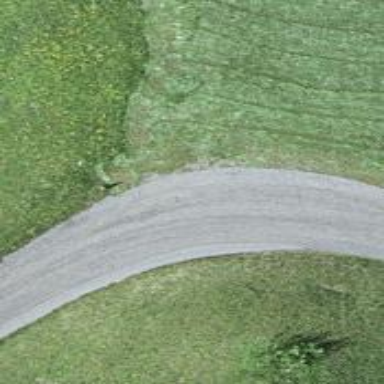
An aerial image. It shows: Passing place on the road.